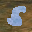
Label: 5